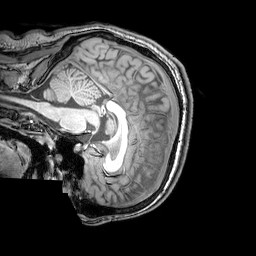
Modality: T1w
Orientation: sagittal
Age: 23
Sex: male
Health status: healthy
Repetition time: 0.081 s
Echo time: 0.037 s